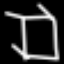
Label: square